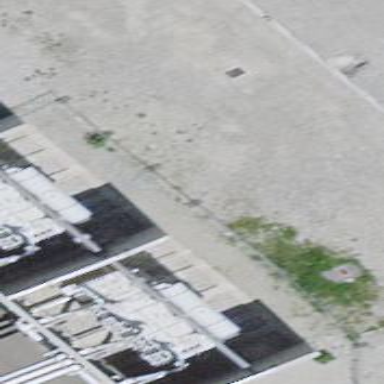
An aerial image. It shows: Power substation.